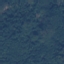
Land use / land cover: Forest